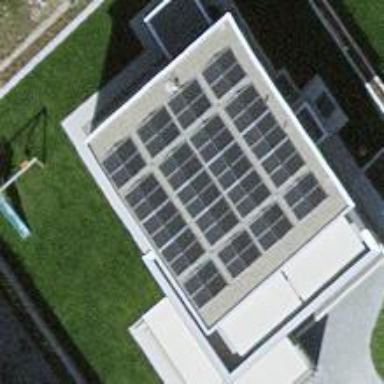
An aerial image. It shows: Solar photovoltaic panel generator.